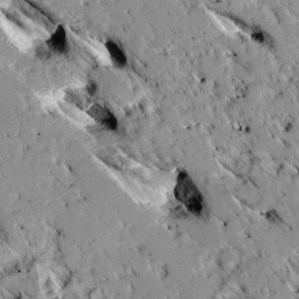
Label: non_frost